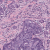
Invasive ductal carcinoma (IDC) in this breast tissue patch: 1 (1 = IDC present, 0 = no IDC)